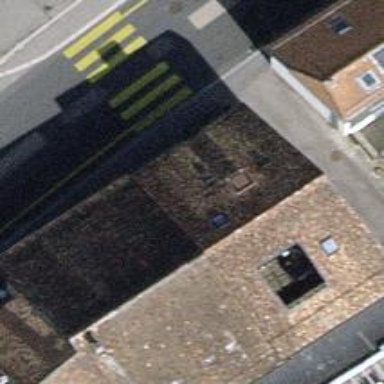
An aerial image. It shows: Restaurant.